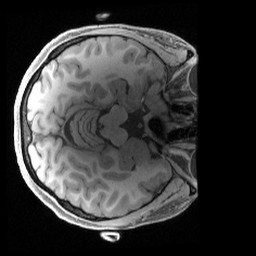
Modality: T1w
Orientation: axial
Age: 26
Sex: female
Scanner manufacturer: siemens
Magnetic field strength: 3 T
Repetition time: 2.4 s
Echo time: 0.00241 s